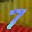
Label: 7